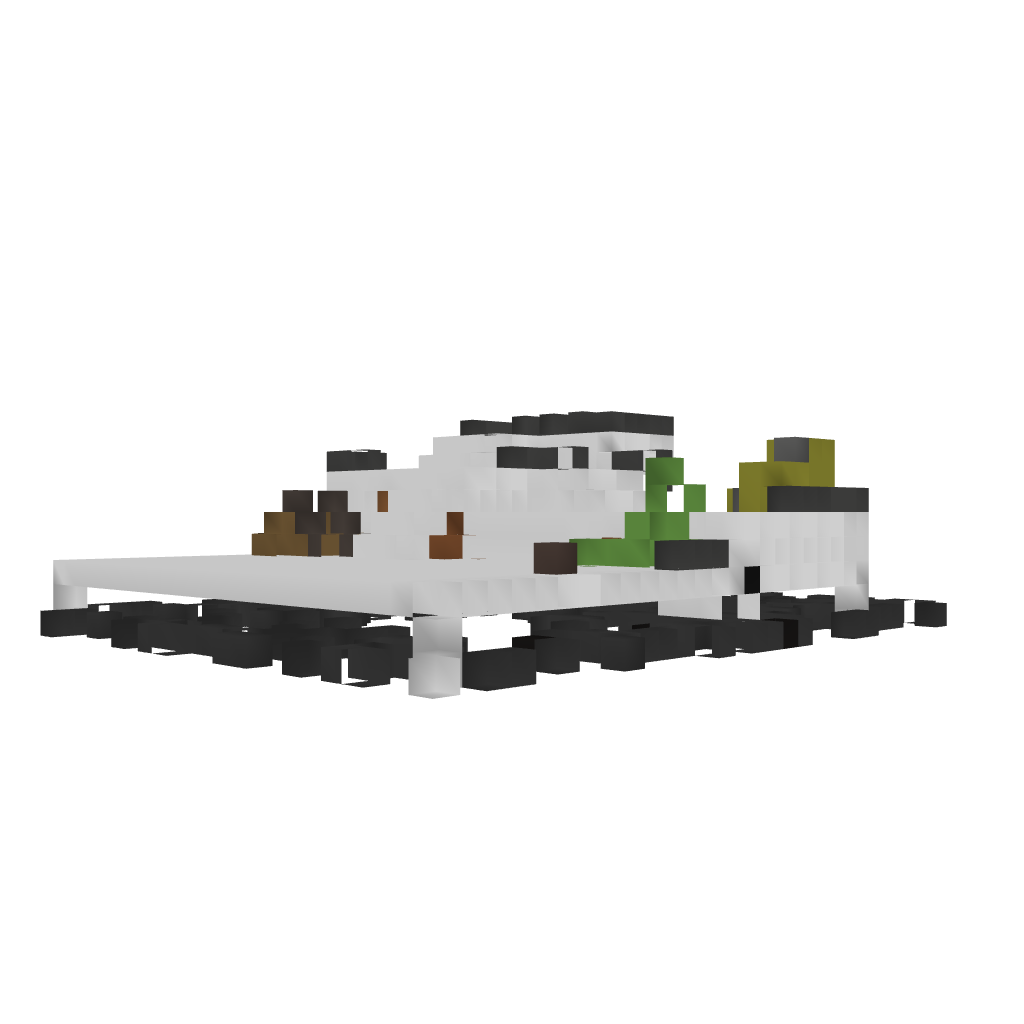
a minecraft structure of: Nightlife Arena